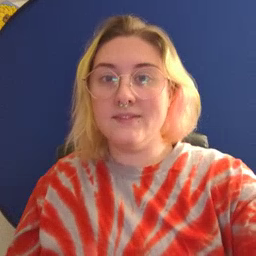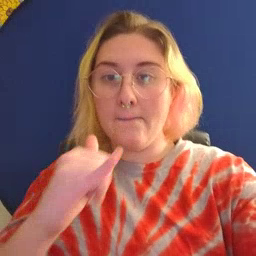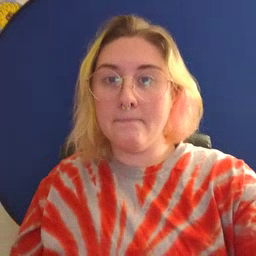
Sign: same